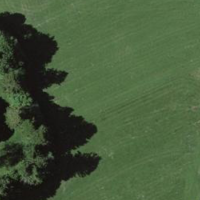
EUNIS habitat code: 52
Species observed at this site:
Campanula glomerata